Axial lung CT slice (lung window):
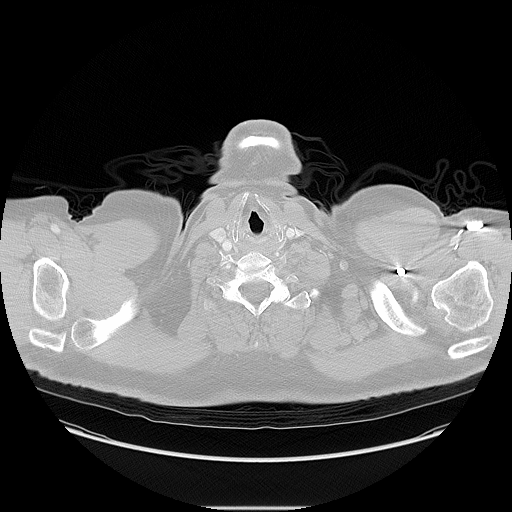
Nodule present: no